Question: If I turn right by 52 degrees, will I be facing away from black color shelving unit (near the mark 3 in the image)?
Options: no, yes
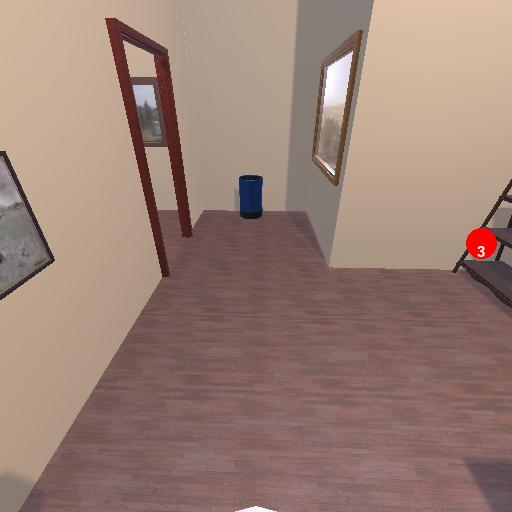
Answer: no